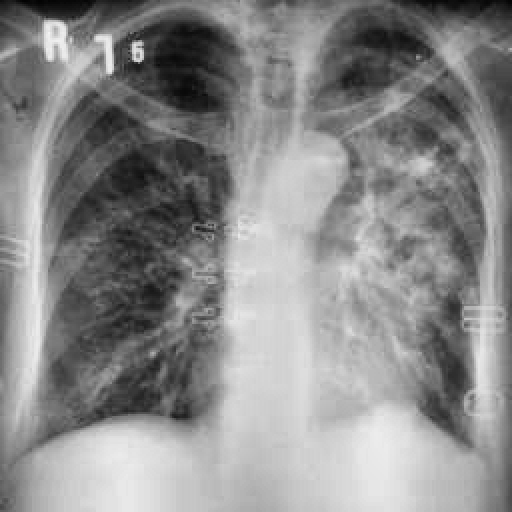
Finding: TUBERCULOSIS